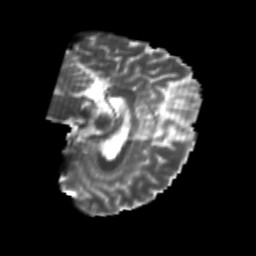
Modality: T2w
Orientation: sagittal
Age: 23
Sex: female
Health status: healthy
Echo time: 0.074 s